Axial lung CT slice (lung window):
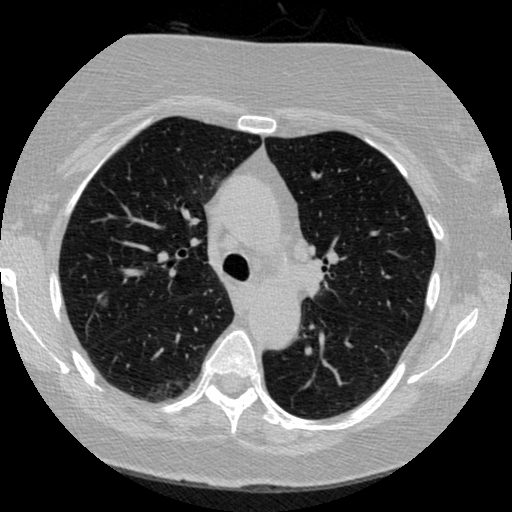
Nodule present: yes
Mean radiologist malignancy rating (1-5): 3.333